Field crop: maize
Growth stage: 2
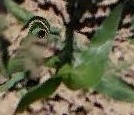
Species: maize